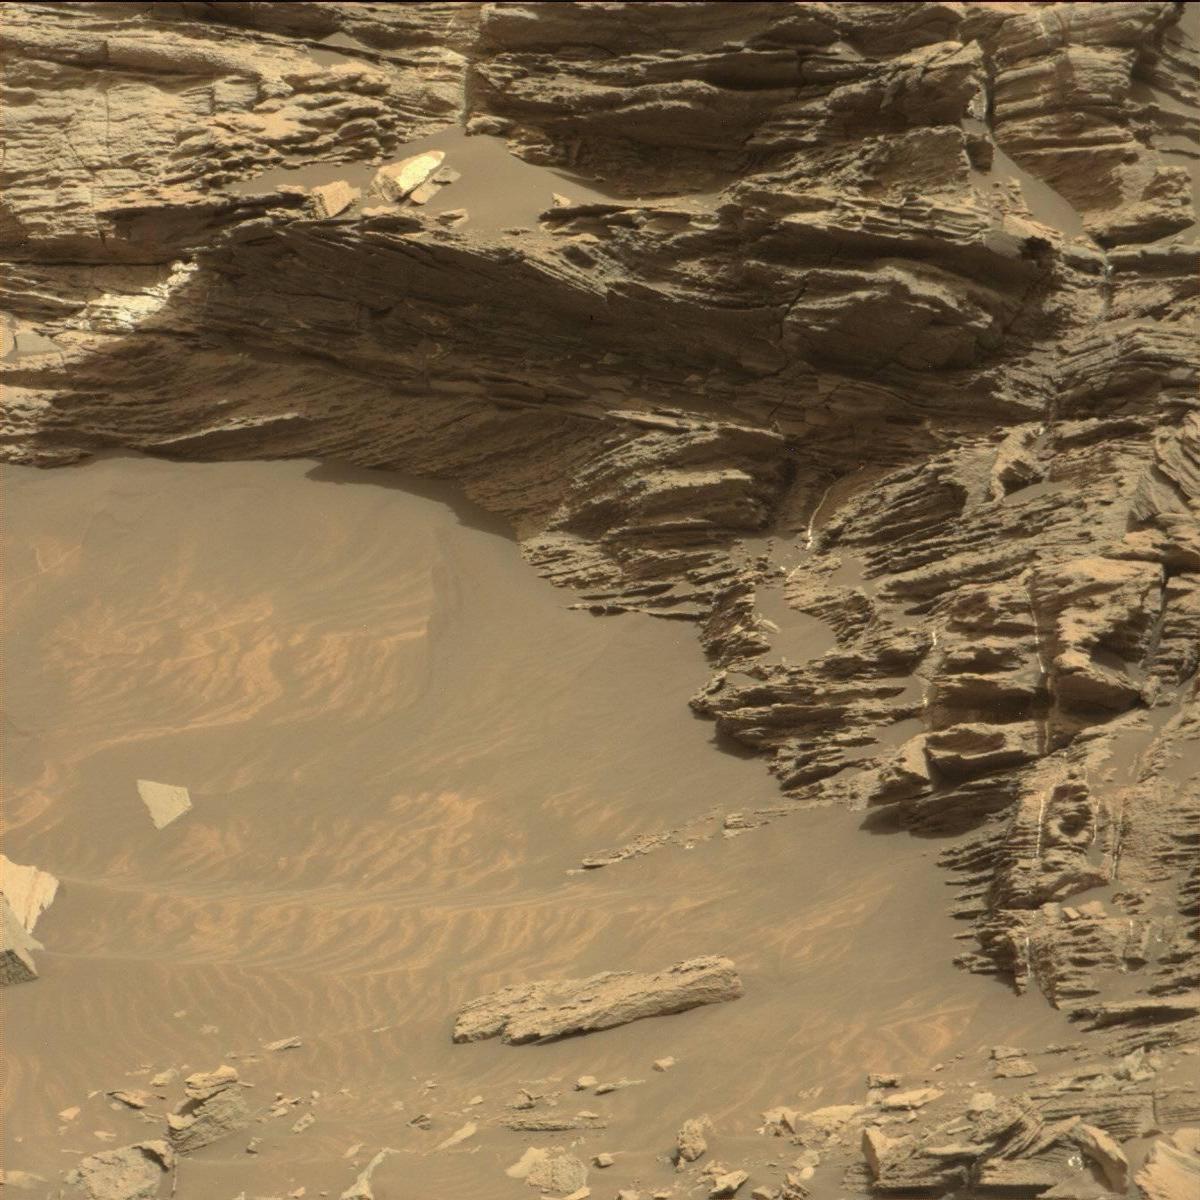
Terrain classes present: Bedrock, Sand / Soil